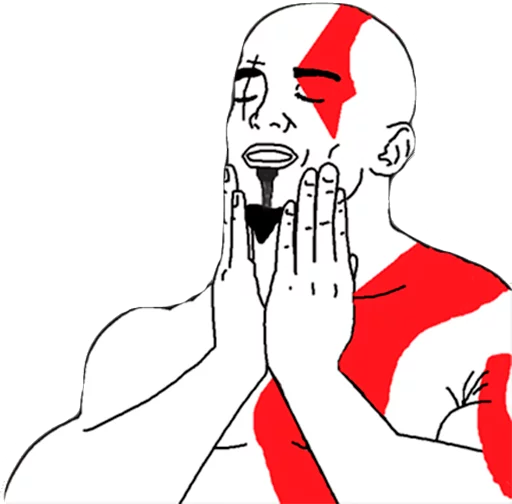
Label: 5_Feels_Good